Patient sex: M
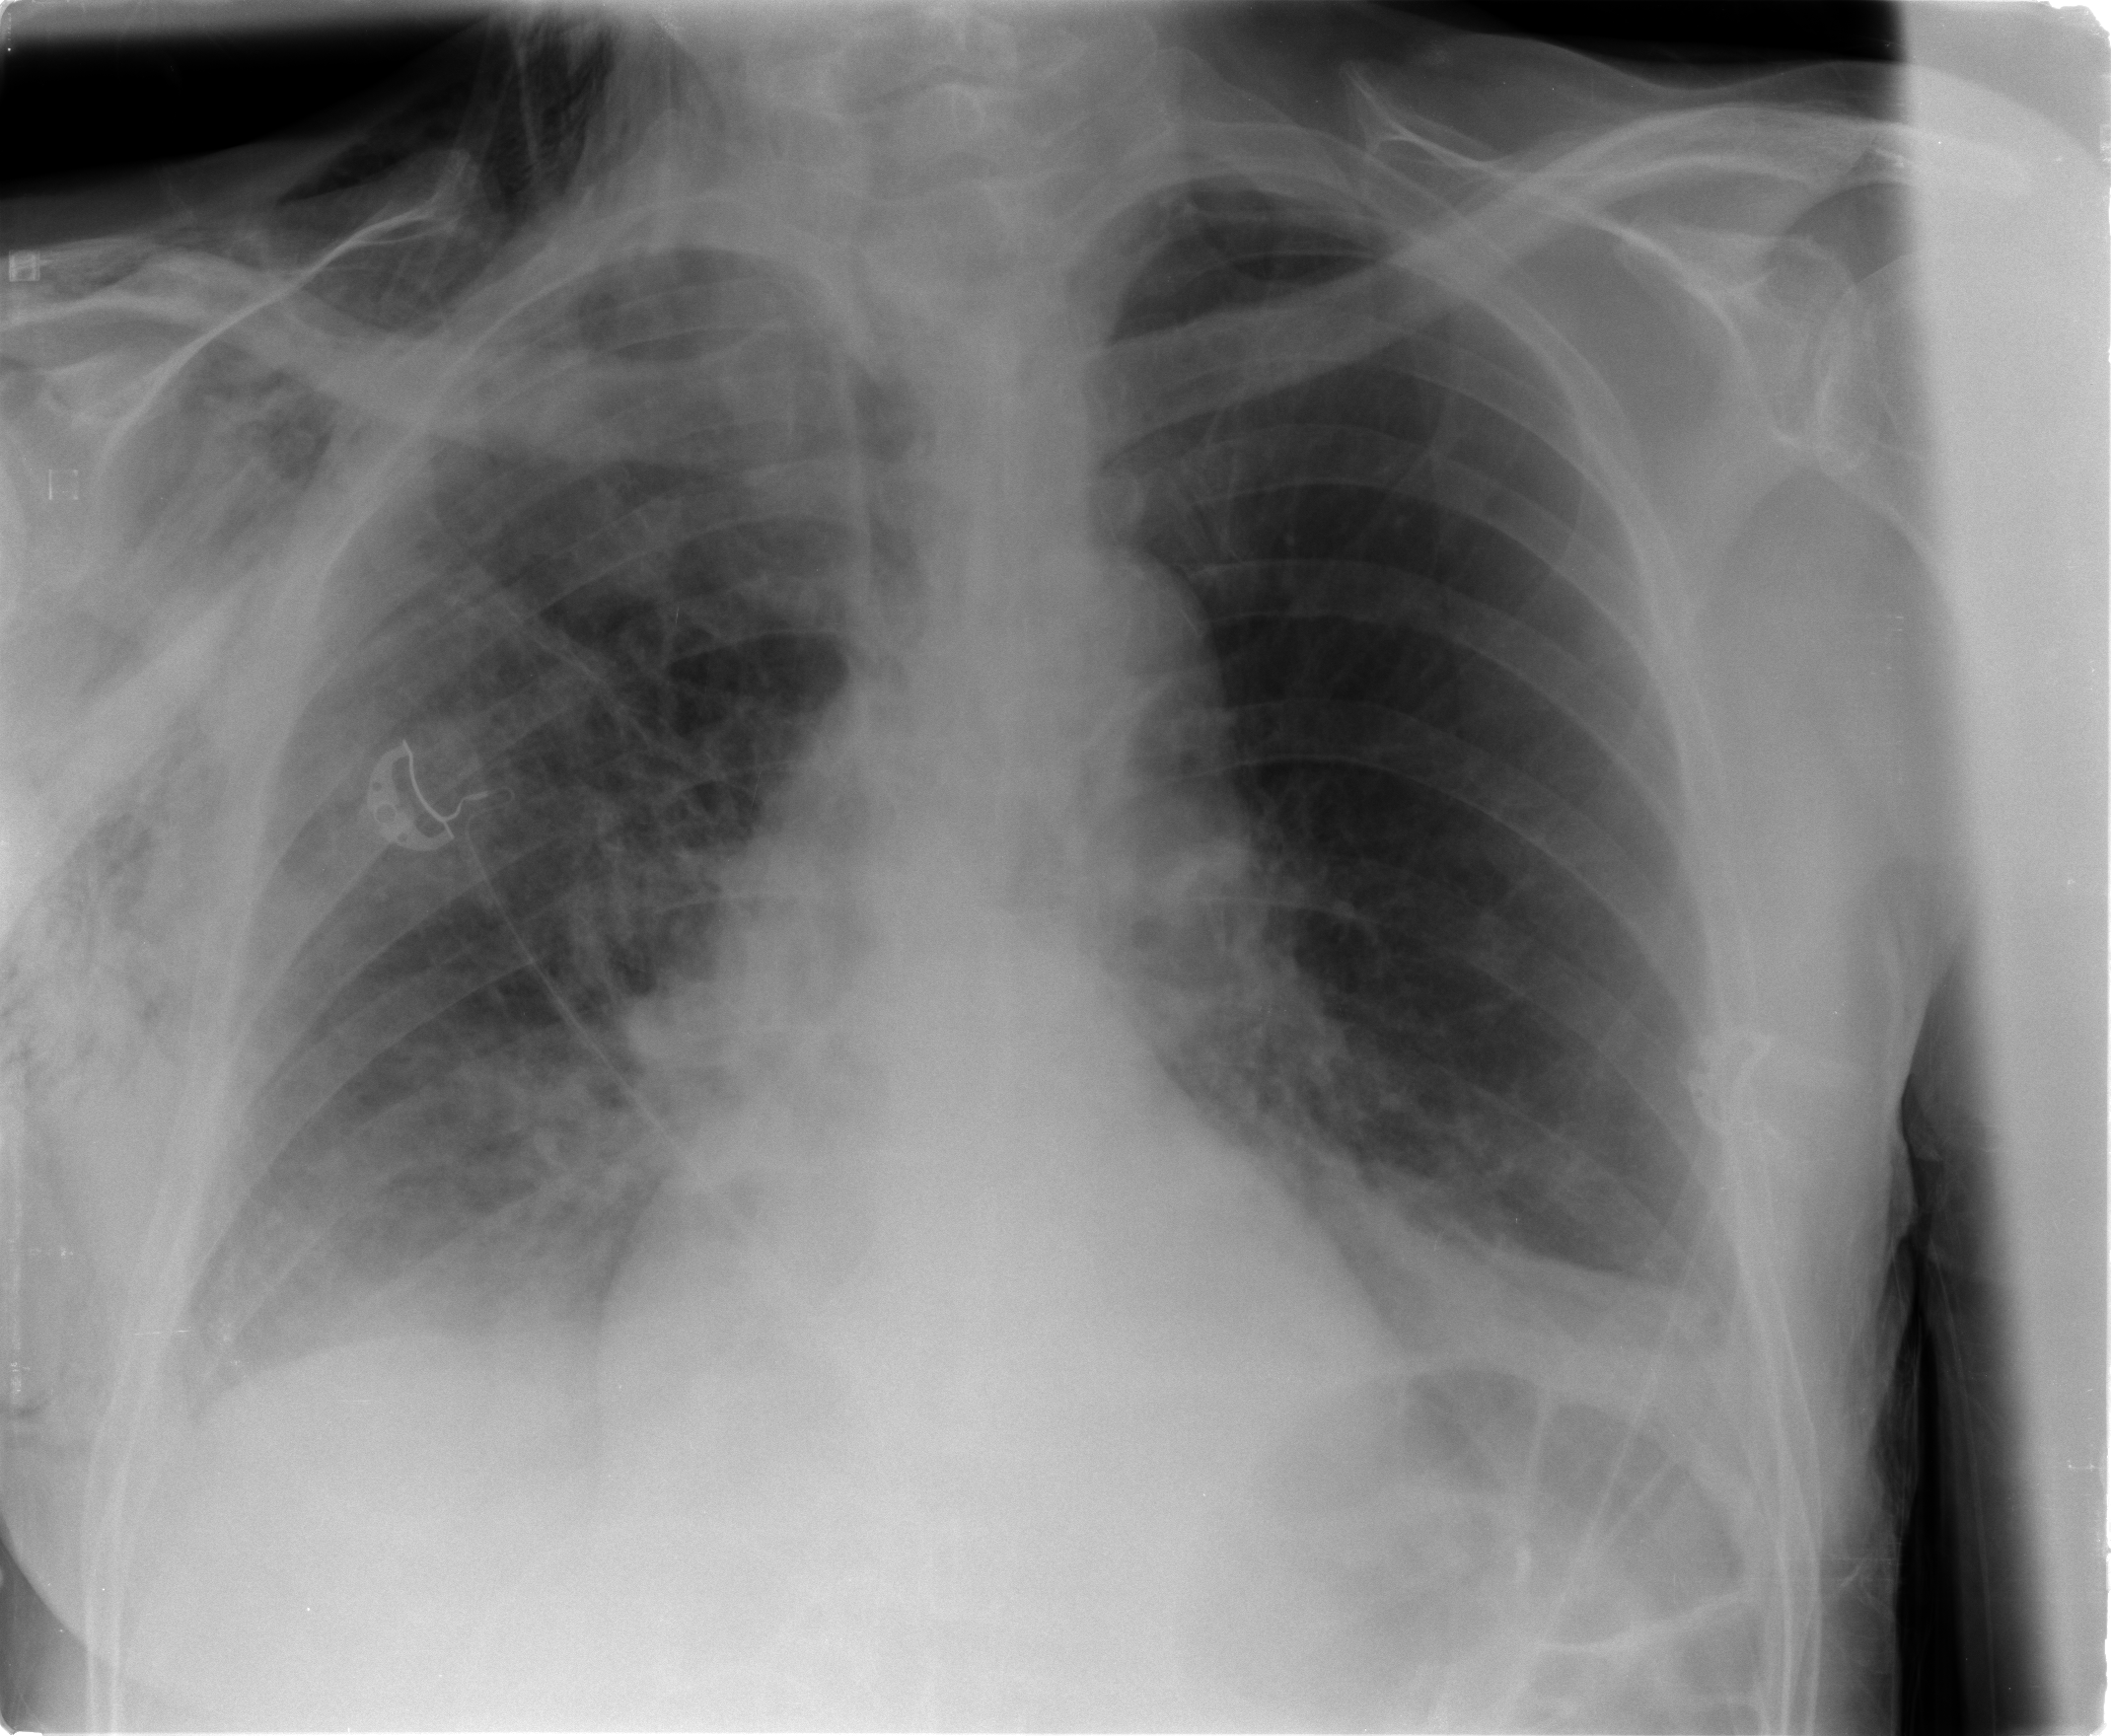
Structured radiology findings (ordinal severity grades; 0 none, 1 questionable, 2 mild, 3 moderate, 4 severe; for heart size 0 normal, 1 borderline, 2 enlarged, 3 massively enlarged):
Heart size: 0
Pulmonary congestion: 2
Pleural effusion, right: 0
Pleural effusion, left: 1
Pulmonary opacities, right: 0
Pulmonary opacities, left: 0
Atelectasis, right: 2
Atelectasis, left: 2